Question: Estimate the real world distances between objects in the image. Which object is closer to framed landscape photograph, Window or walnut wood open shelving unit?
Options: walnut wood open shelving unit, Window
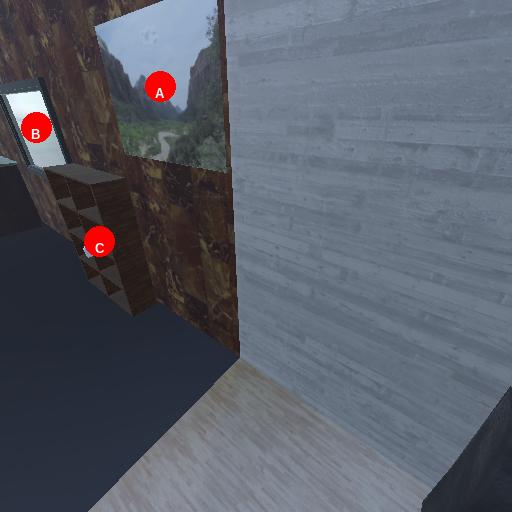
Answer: walnut wood open shelving unit